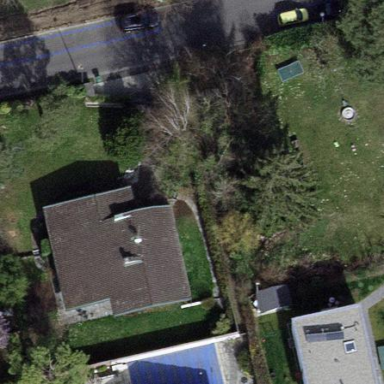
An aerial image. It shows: Garden enclosed by fence.